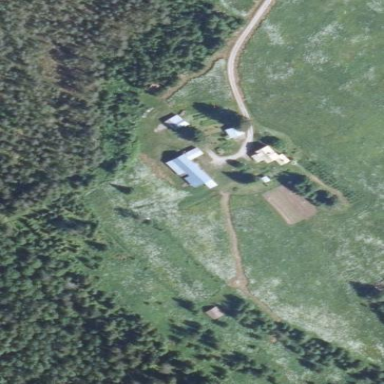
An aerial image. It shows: Farmyard area.